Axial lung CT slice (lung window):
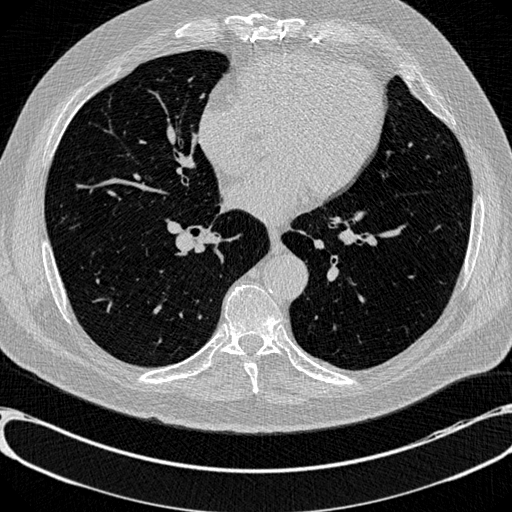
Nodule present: no